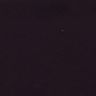
Metastatic tissue present: no